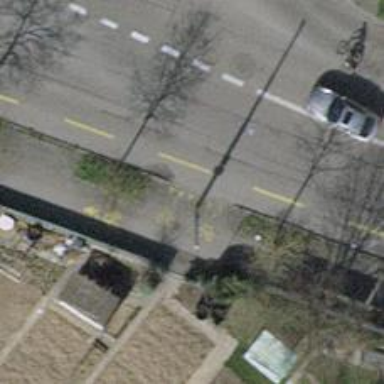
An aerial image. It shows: Road with traffic signals.